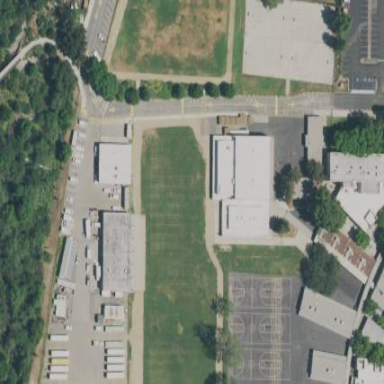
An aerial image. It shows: School.